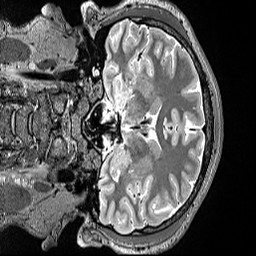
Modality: T2w
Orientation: coronal
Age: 22
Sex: male
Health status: ill
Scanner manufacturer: siemens
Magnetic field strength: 3 T
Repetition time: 3.2 s
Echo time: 0.564 s